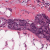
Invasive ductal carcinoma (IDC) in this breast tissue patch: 1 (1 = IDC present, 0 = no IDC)